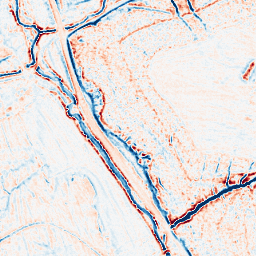
Category: edge_preserving
Decomposition family: bilateral
Decomposition parameters: d: 9
sigma_color: 75
sigma_space: 50
Upsampling method: sinc_blackman
Upsampling parameters: scale: 2
kernel_size: 4
Upsampling scale: 2